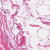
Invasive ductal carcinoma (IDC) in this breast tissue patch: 0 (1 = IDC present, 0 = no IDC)